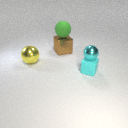
small cyan rubber cube to the right of large brown metal cube